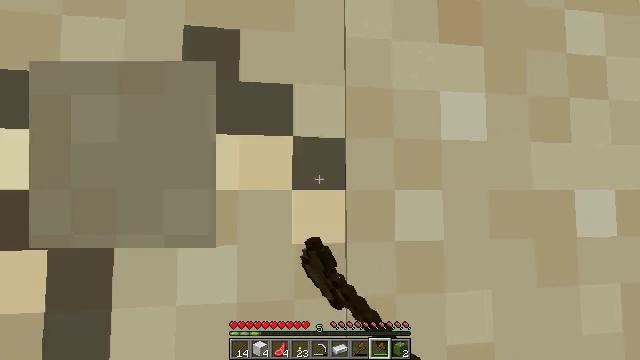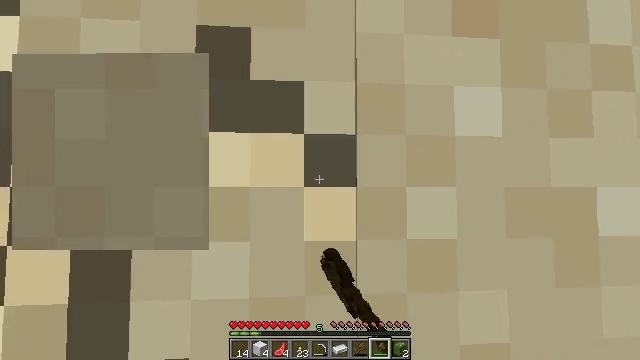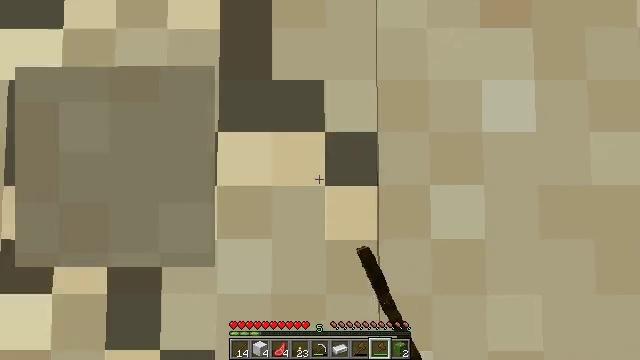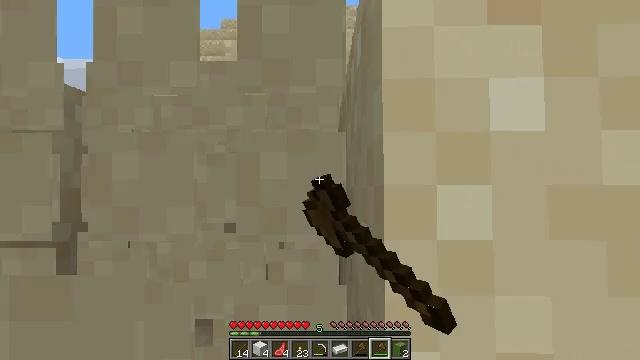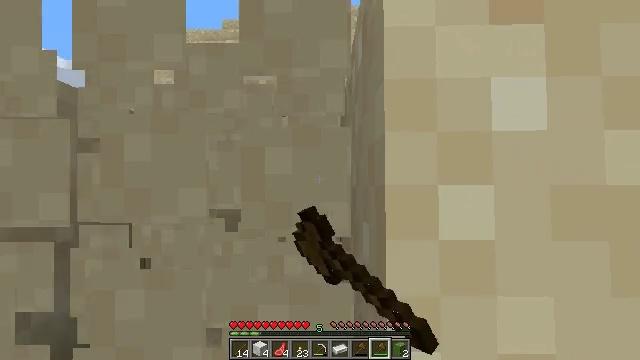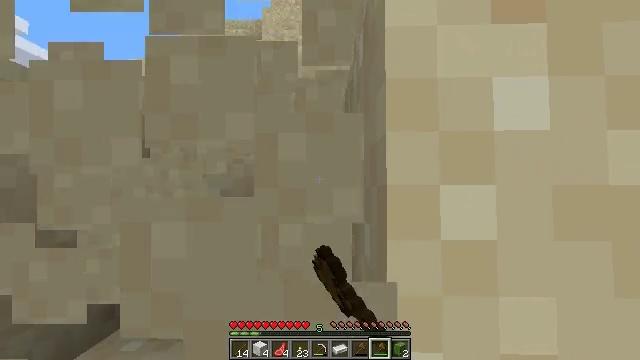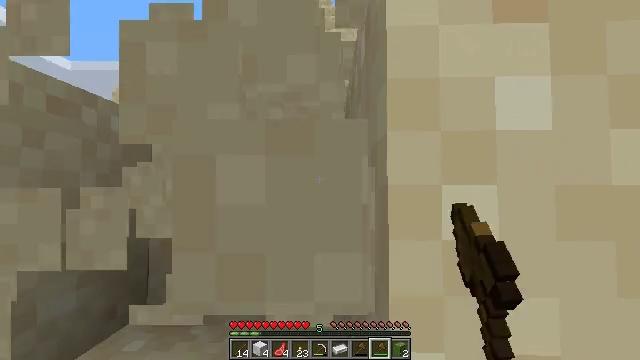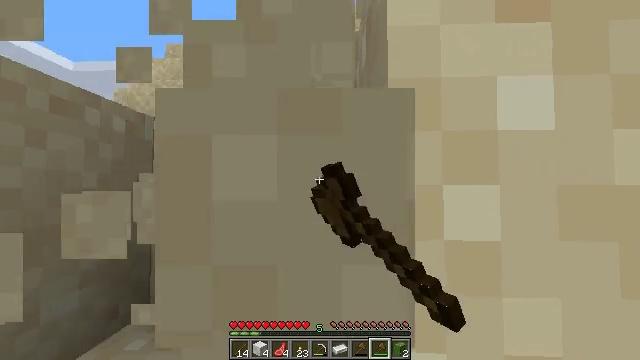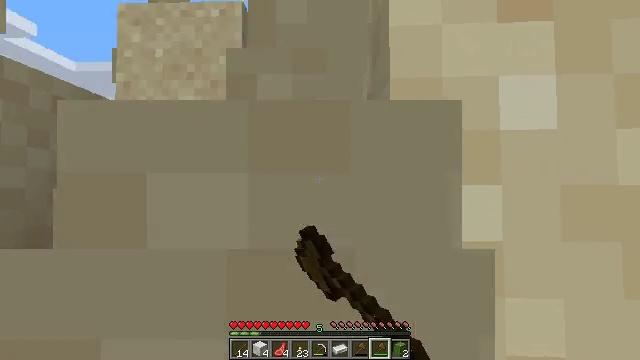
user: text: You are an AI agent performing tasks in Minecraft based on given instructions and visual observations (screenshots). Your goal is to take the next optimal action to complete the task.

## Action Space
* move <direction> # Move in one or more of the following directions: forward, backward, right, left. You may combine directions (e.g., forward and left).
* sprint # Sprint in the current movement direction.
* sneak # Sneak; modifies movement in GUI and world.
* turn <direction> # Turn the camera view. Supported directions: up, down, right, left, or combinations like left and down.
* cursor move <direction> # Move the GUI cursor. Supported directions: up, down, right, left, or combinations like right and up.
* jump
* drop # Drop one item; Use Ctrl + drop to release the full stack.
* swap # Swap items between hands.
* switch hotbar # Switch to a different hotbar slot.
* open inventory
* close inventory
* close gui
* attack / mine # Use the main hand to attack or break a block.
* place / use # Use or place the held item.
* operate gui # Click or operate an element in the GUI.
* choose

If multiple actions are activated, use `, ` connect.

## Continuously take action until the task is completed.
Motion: motion action
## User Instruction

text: Attack the ground to gather sand.
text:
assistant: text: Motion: turn left, attack / mine
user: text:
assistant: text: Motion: turn left, attack / mine
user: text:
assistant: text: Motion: turn left, attack / mine
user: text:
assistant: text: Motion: attack / mine
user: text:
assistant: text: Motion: attack / mine
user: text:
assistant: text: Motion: attack / mine
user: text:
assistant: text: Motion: attack / mine
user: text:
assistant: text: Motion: attack / mine
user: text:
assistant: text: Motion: attack / mine